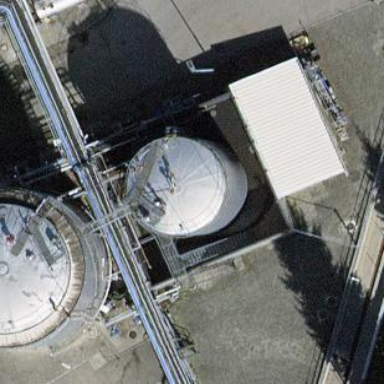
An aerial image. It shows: Building with storage tank.